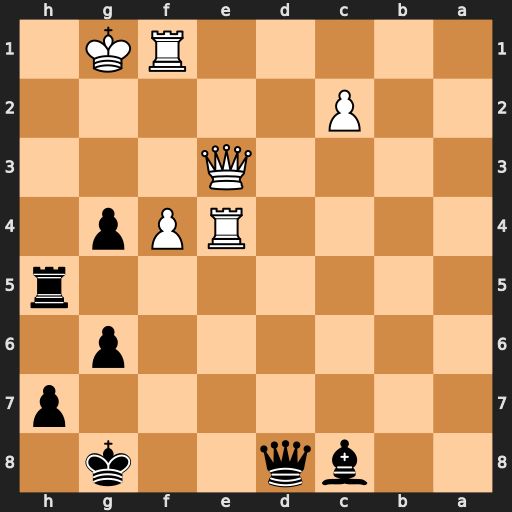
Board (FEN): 2bq2k1/7p/6p1/7r/4RPp1/4Q3/2P5/5RK1
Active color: b
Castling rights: -
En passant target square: -
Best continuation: Qh4 Re8+ Kf7 Qb3+ Kxe8 Qg8+ Ke7